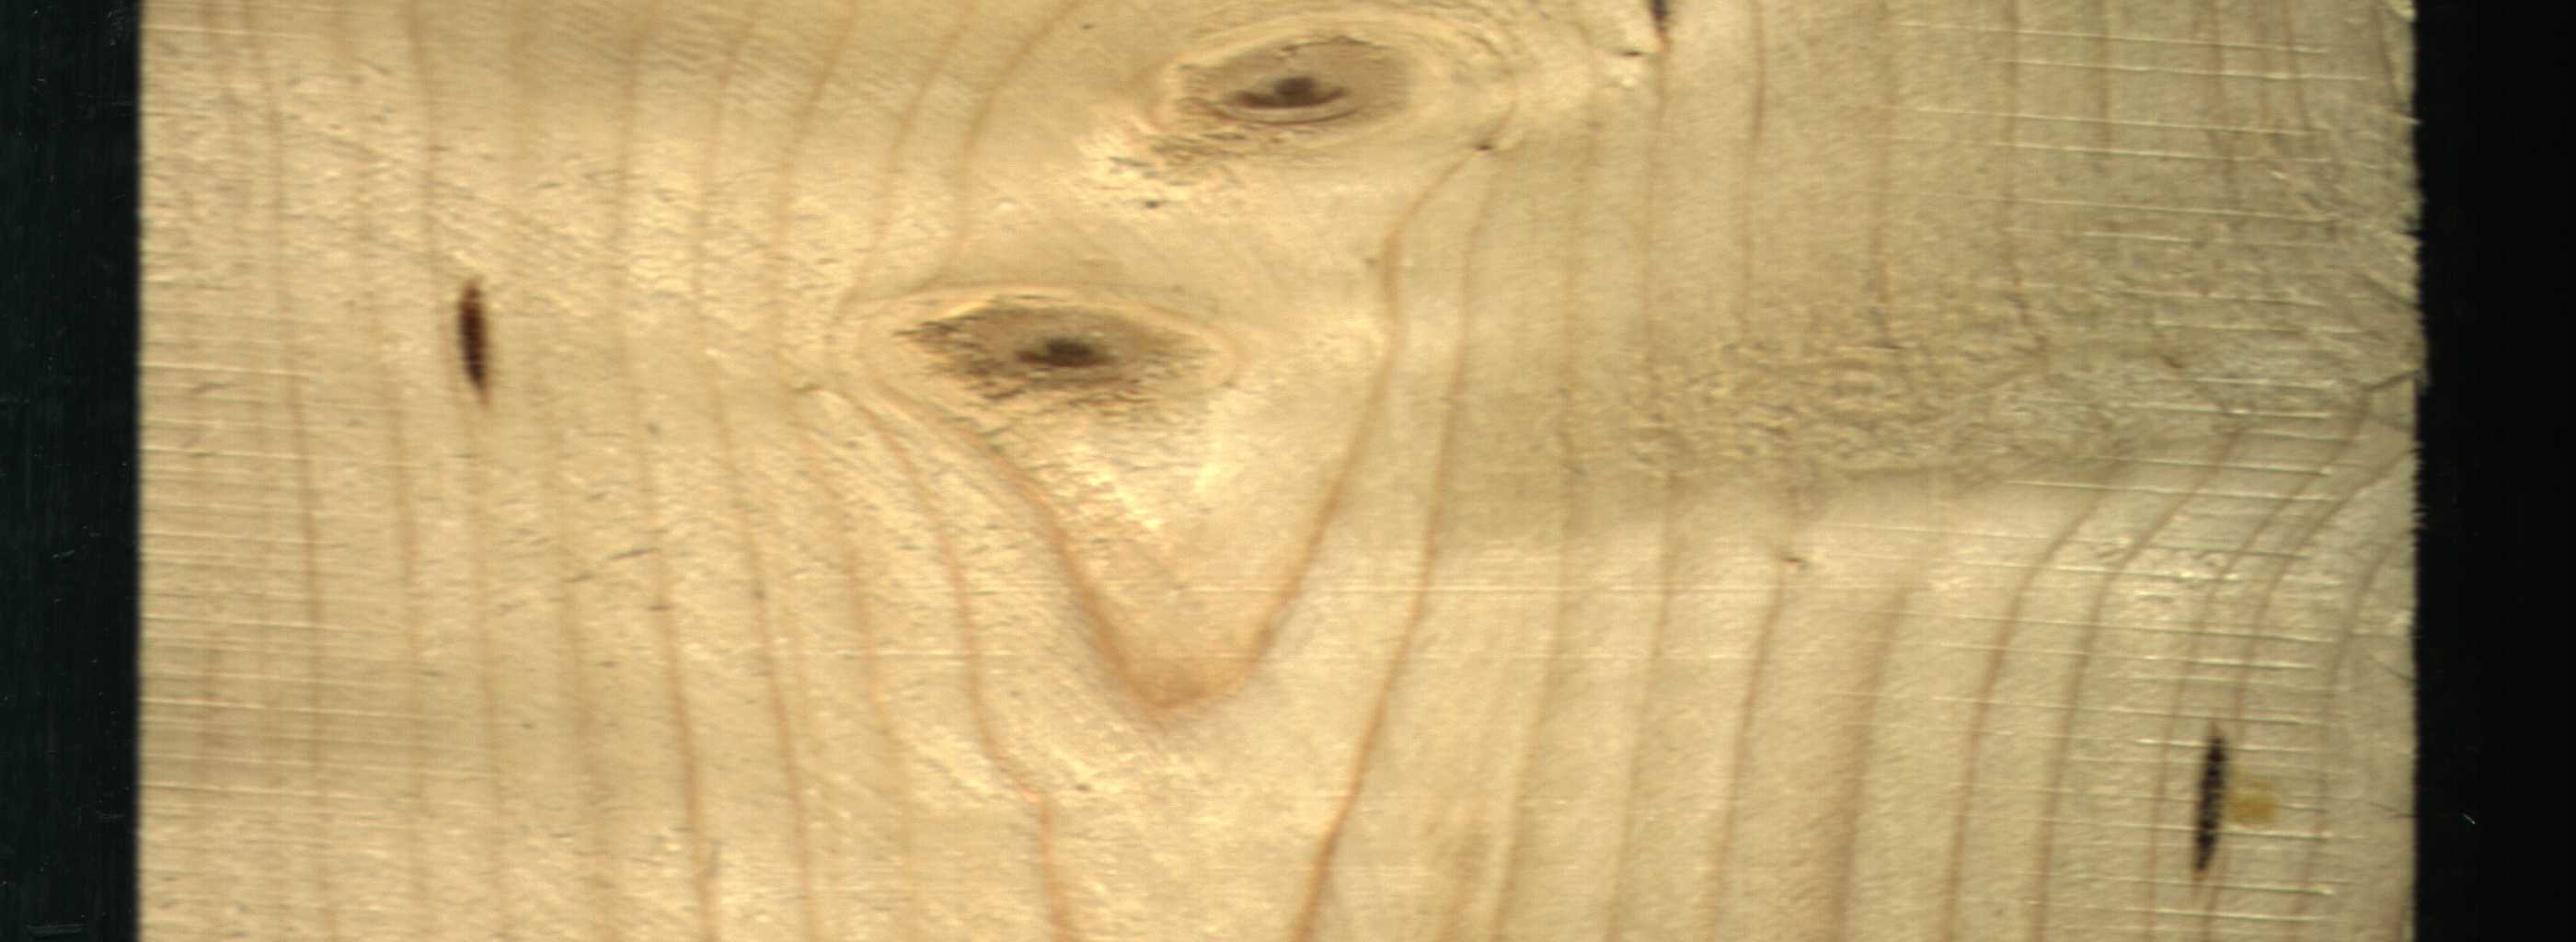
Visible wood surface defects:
resin
resin
resin
Live_Knot
Live_Knot